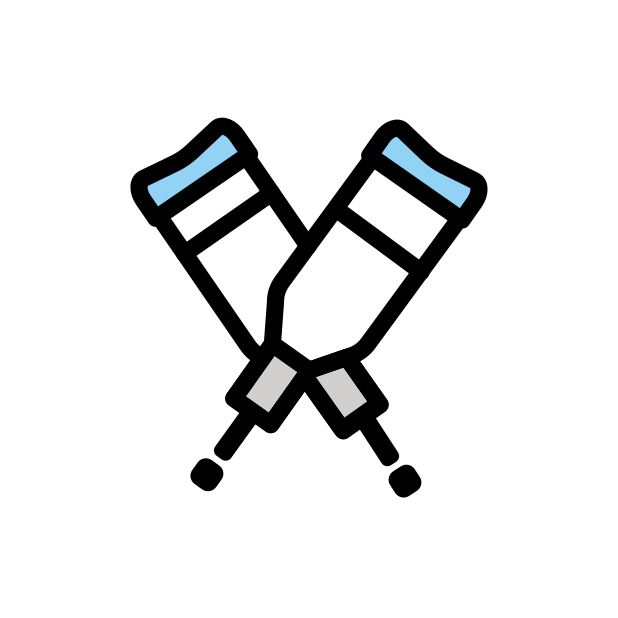
crutches